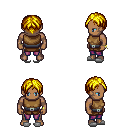
a pixel art fantasy rpg character, male body template, human, dark skin, leather chest armor, magenta pants, blonde parted hairstyle, bracelets, white slippers, four views (front, back, left, right), 2x2 character sprite sheet, small pixel art, hard edges, no anti-aliasing